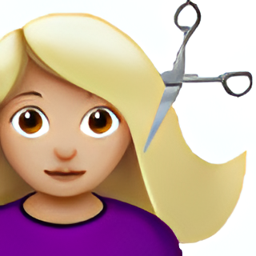
Name: woman getting haircut type 3
Emoji: 💇🏼‍♀️
Group: People & Body
Sub-group: person-activity